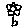
Label: flower